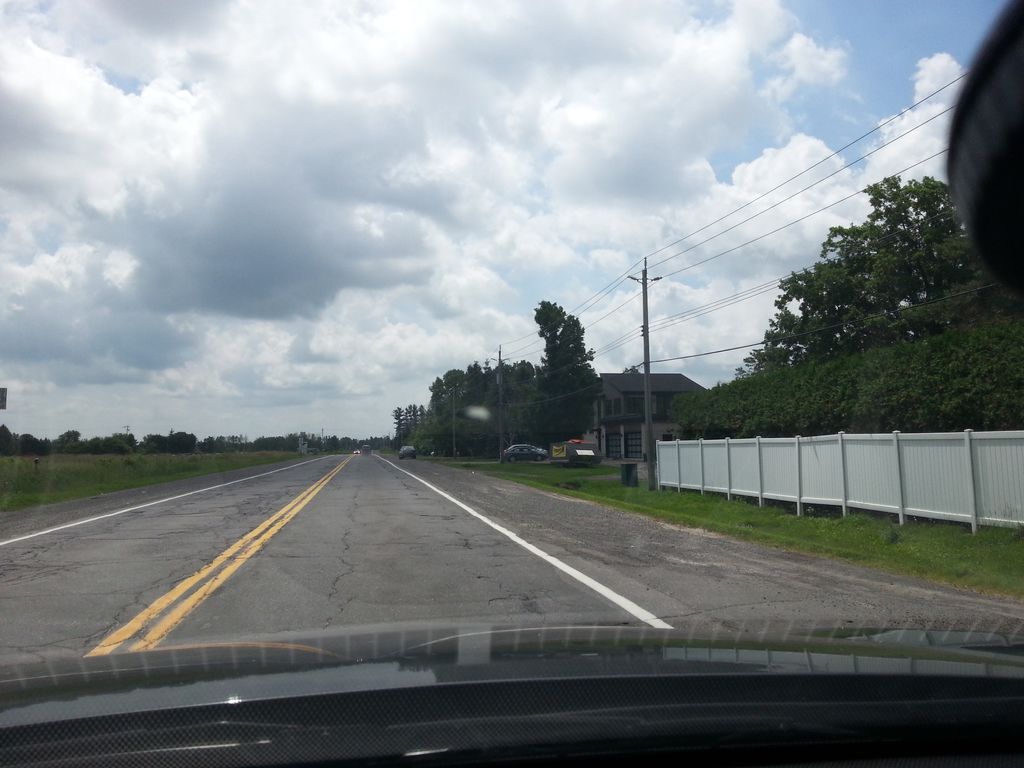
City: ottawa-gatineau